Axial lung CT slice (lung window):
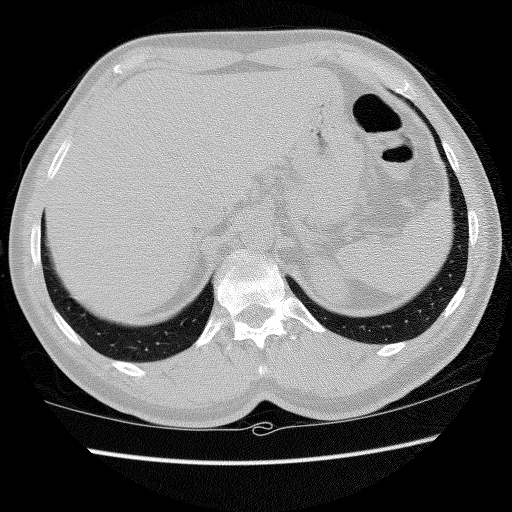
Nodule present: no